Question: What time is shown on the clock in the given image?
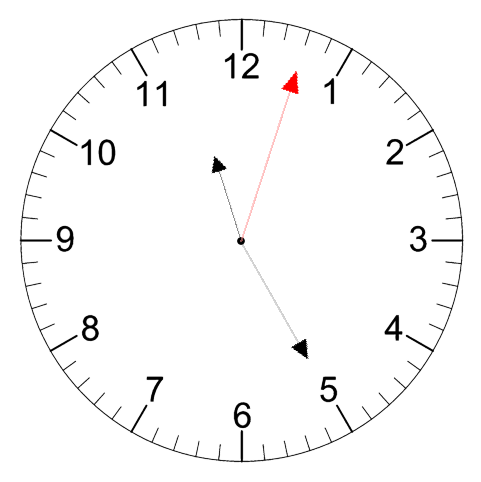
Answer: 11:25:03